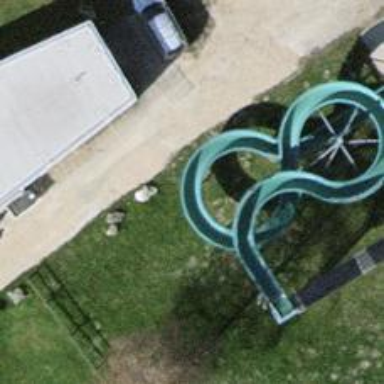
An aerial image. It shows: Water slide attraction.